Question: I am newbie in Unity platform. I have 2D game that contains 10 boxes vertically following each other in chain. When a box goes off screen, I change its position to above of the box at the top. So the chain turns infinitely, like repeating Parallax Scrolling Background.
But I check if a box goes off screen by comparing its position with a specified float value. I am sharing my code below.
'''
void Update () {
offSet = currentSquareLine.transform.position;
currentSquareLine.transform.position = new Vector2 (0f, -2f) + offSet;
Vector2 vectorOne = currentSquareLine.transform.position;
Vector2 vectorTwo = new Vector2 (0f, -54f);
if(vectorOne.y < vectorTwo.y) {
string name = currentSquareLine.name;
int squareLineNumber = int.Parse(name.Substring (11)) ;
if(squareLineNumber < 10) {
squareLineNumber++;
} else {
squareLineNumber = 1;
}
GameObject squareLineAbove = GameObject.Find ("Square_Line" + squareLineNumber);
offSet = (Vector2) squareLineAbove.transform.position + new Vector2(0f, 1.1f);
currentSquareLine.transform.position = offSet;
}
}
'''
As you can see, when I compare vectorOne.y and vectorTwo.y, things get ugly. Some boxes lengthen and some boxes shorten the distance between each other even I give the exact vector values in the code above.
I've searched for a solution for a week, and tried lots of codes like Mathf.Approximate, Mathf.Round, but none of them managed to compare float values properly. If unity never compares float values in the way I expect, I think I need to change my way.
I am waiting for your godlike advices, thanks!
Here is my screen. I have 10 box lines vertically goes downwards.

When Square_Line10 goes off screen. I update its position to above of Square_Line1, but the distance between them increases unexpectedly.
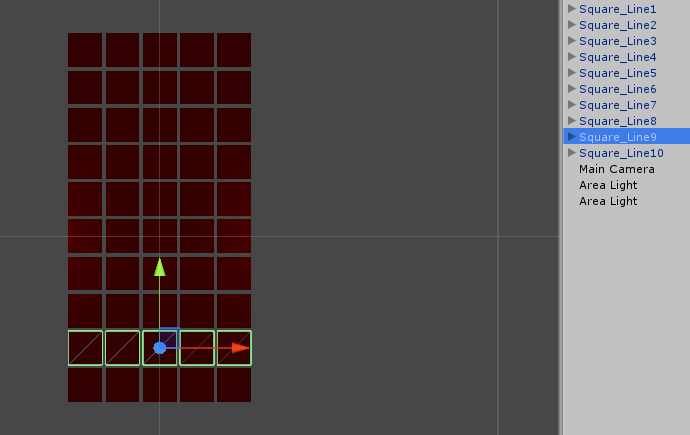
Answer: Okay, I found a solution that works like a charm.
I need to use an array and check them in two for loops. First one moves the boxes and second one check if a box went off screen like below
'''
public GameObject[] box;
float boundary = -5.5f;
float boxDistance = 1.1f;
float speed = -0.1f;
// Update is called once per frame
void Update () {
for (int i = 0; i < box.Length; i++) {
box[i].transform.position = box[i].transform.position + new Vector3(0, speed, 0);
}
for (int i = 0; i < box.Length; i++)
{
if(box[i].transform.position.y < boundary)
{
int topIndex = (i+1) % box.Length;
box[i].transform.position = new Vector3(box[i].transform.position.x, box[topIndex].transform.position.y + boxDistance, box[i].transform.position.z);
break;
}
}
}
'''
I attached it to MainCamera.